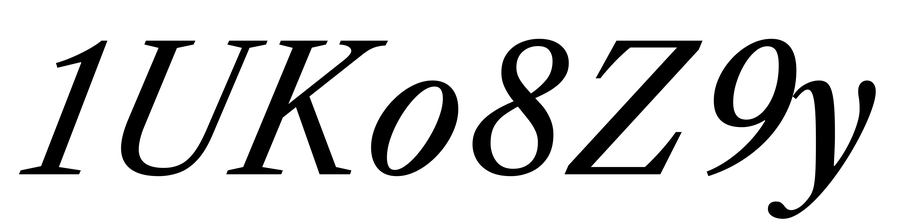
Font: LibreCaslonText-Italic_Italic